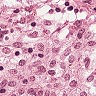
Metastatic tissue present: no